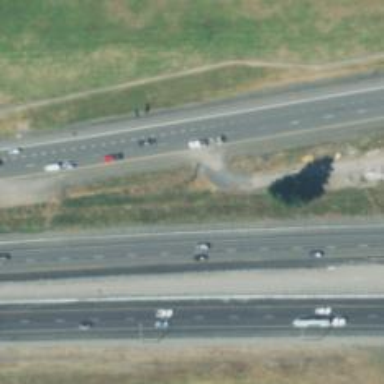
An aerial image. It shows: Motorway with embankment.